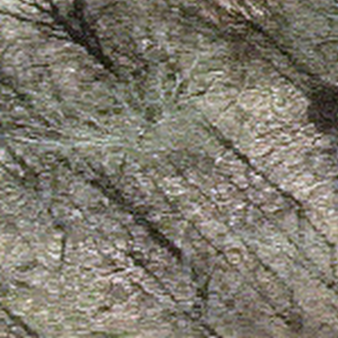
Label: other